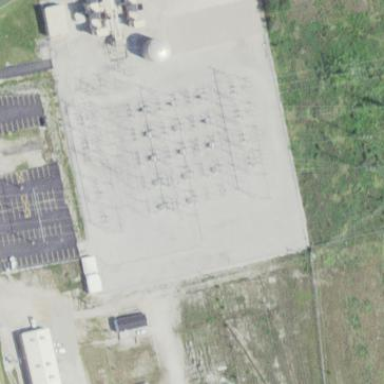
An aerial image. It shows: Power substation.